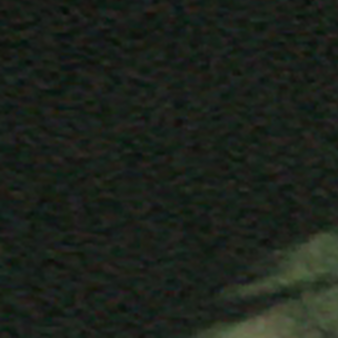
Label: other